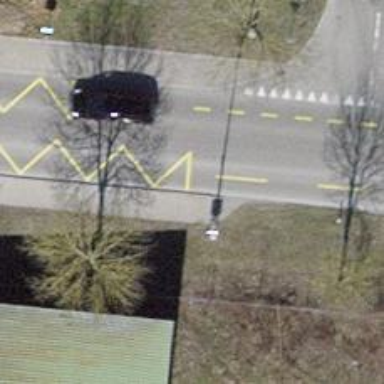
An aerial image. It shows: Platform for public transport and road usage.